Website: crate-barrel
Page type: gifting
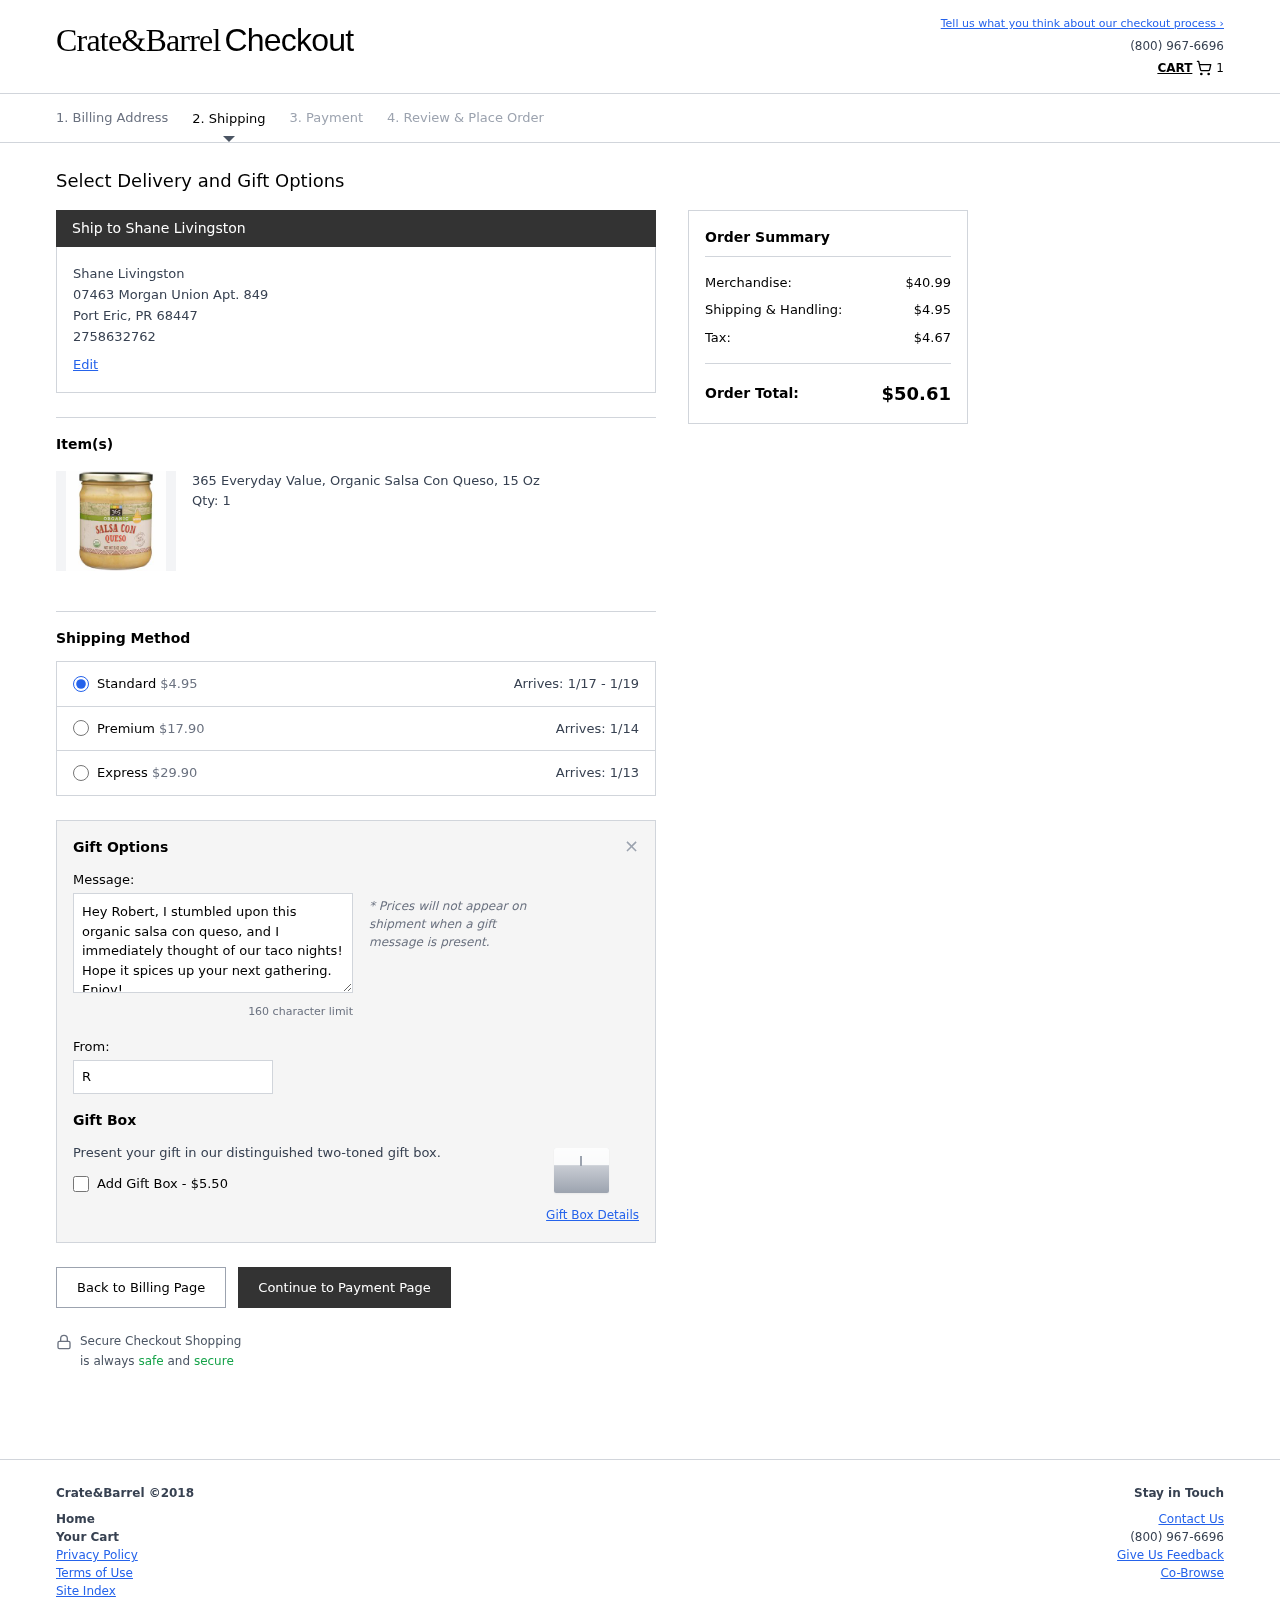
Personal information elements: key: PII_CITY
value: Port Eric
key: PII_FULLNAME
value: Shane Livingston
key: PII_GIFT_FIRSTNAME
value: Robert
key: PII_GIFT_MESSAGE
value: Hey Robert, I stumbled upon this organic salsa con queso, and I immediately thought of our taco nights! Hope it spices up your next gathering. Enjoy!
Shane
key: PII_PHONE
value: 2758632762
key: PII_POSTCODE
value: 68447
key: PII_STATE_ABBR
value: PR
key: PII_STREET
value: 07463 Morgan Union Apt. 849
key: PII_FULLNAME2
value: Shane Livingston
Product elements: key: PRODUCT1_NAME
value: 365 Everyday Value, Organic Salsa Con Queso, 15 Oz
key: PRODUCT1_QUANTITY
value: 1
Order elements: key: ORDER_NUM_ITEMS
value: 1
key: ORDER_SHIPPING_COST
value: $4.95
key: ORDER_DELIVERY_DATE_RANGE
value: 1/17 - 1/19
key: ORDER_PREMIUM_SHIPPING
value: $17.90
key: ORDER_PREMIUM_DATE
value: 1/14
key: ORDER_EXPRESS_SHIPPING
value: $29.90
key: ORDER_EXPRESS_DATE
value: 1/13
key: ORDER_SUBTOTAL
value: $40.99
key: ORDER_TAX
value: $4.67
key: ORDER_TOTAL
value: $50.61